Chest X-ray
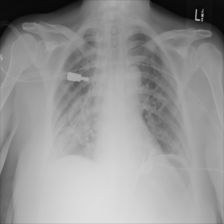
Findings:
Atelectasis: negative
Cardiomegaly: negative
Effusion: positive
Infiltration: negative
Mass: negative
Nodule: negative
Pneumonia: negative
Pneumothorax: negative
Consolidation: negative
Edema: negative
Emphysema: negative
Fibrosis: negative
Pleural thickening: negative
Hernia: negative